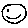
Label: smiley face